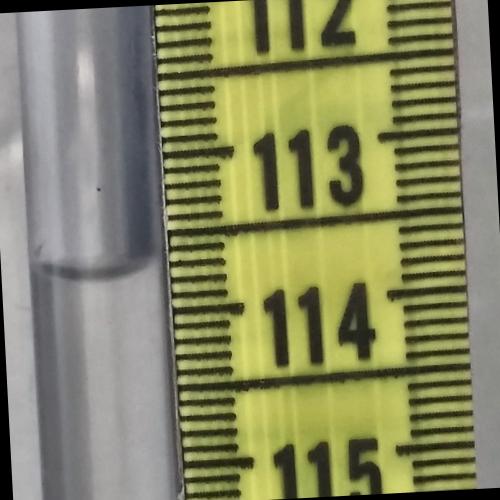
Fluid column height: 113.7 cm